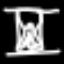
Label: hourglass